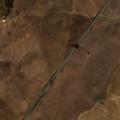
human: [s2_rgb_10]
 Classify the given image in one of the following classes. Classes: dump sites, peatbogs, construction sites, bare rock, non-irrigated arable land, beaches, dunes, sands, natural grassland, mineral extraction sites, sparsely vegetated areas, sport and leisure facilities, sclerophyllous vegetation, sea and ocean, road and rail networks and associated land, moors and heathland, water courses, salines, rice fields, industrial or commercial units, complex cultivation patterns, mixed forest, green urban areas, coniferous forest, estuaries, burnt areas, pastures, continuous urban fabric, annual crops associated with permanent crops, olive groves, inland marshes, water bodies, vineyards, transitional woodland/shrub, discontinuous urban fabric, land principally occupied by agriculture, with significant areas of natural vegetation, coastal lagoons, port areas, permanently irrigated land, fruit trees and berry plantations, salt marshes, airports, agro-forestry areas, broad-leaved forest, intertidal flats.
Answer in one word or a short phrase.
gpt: non-irrigated arable land